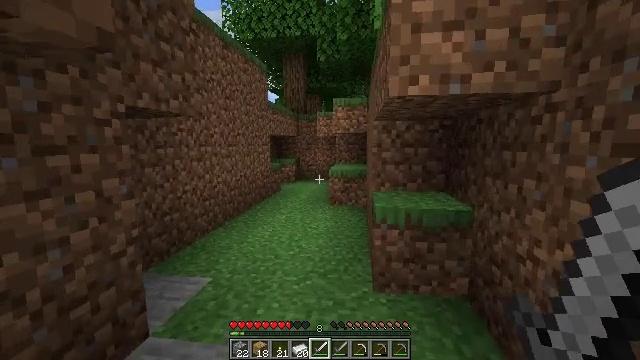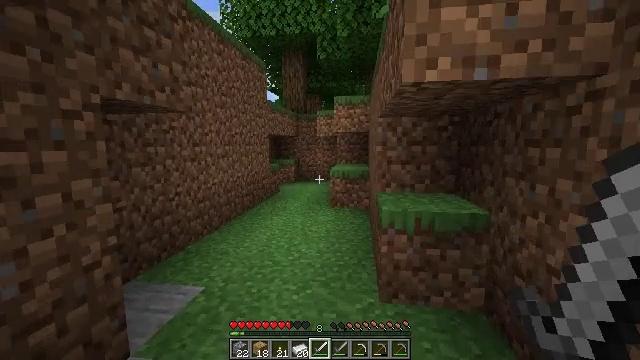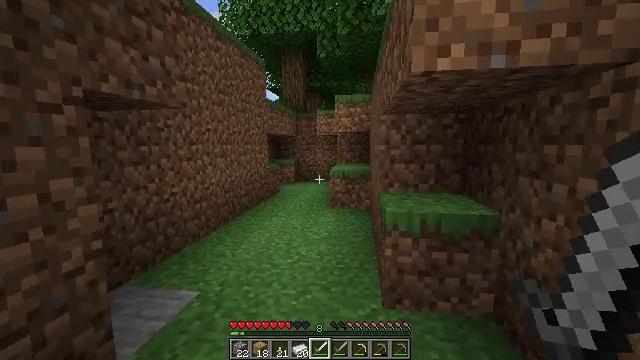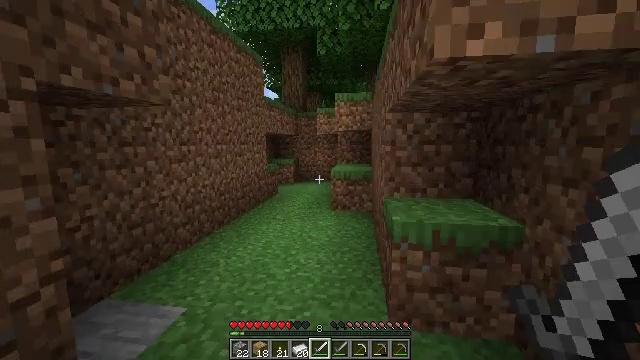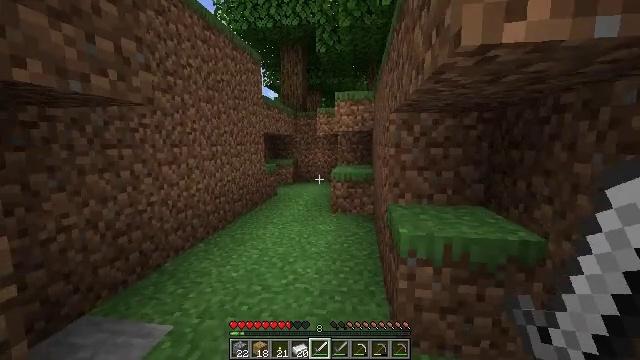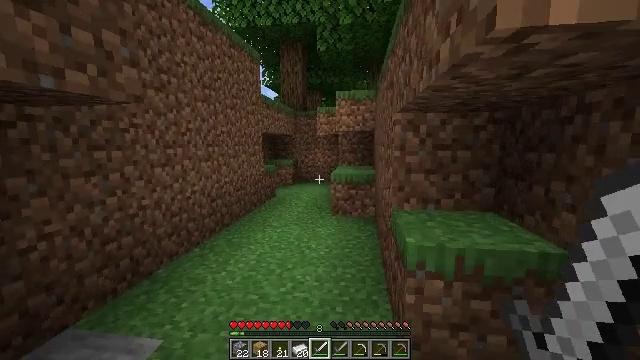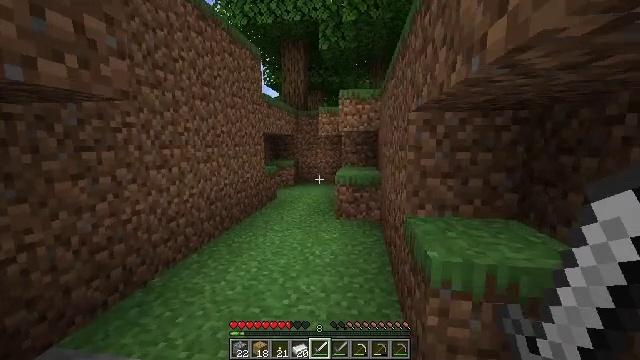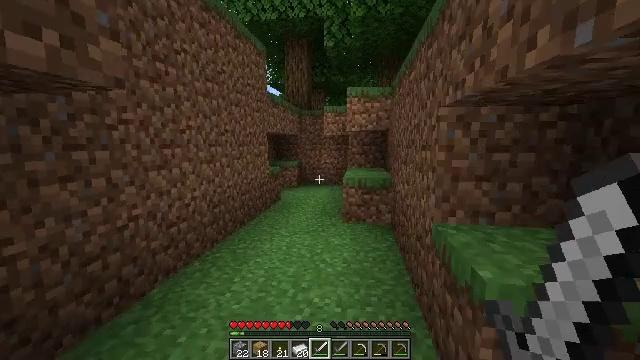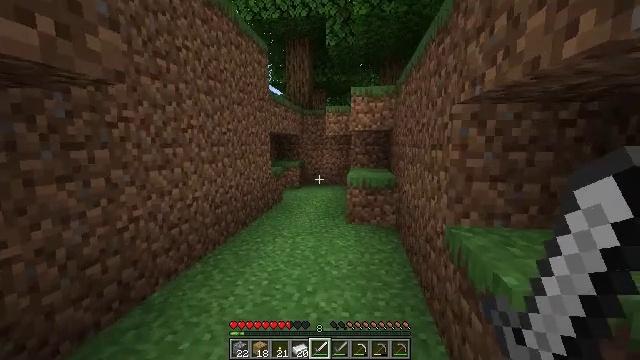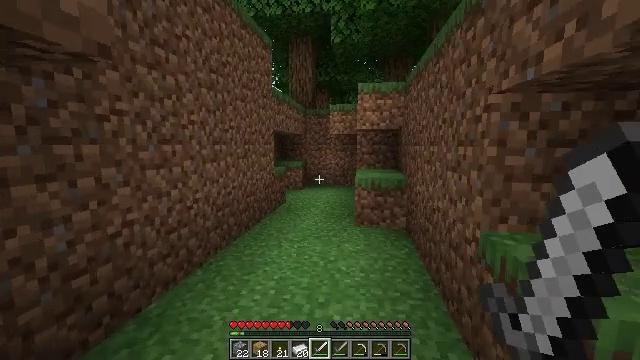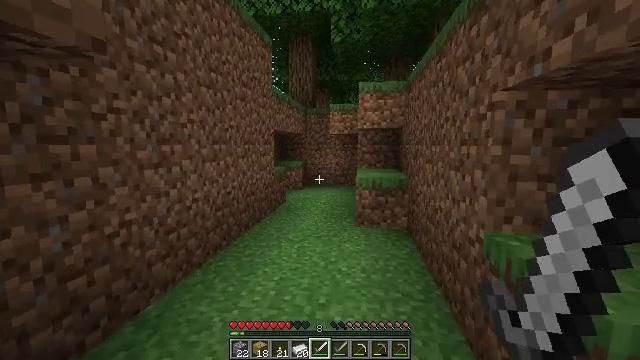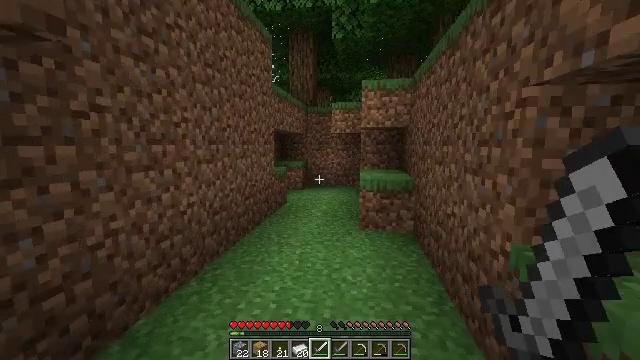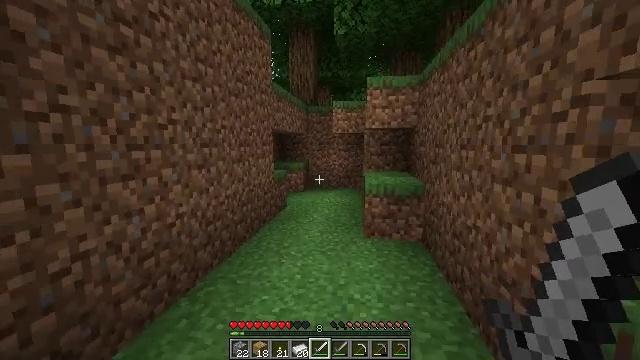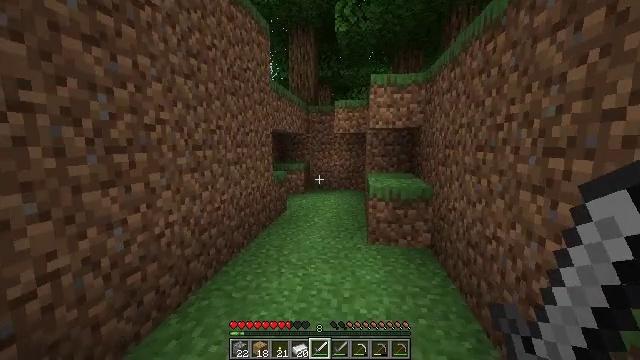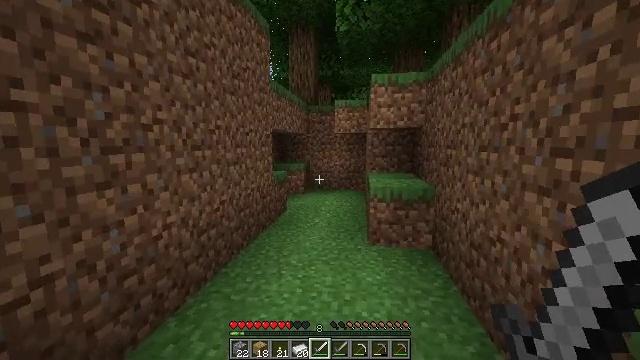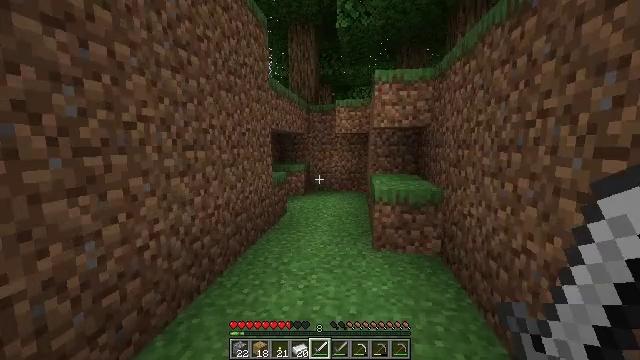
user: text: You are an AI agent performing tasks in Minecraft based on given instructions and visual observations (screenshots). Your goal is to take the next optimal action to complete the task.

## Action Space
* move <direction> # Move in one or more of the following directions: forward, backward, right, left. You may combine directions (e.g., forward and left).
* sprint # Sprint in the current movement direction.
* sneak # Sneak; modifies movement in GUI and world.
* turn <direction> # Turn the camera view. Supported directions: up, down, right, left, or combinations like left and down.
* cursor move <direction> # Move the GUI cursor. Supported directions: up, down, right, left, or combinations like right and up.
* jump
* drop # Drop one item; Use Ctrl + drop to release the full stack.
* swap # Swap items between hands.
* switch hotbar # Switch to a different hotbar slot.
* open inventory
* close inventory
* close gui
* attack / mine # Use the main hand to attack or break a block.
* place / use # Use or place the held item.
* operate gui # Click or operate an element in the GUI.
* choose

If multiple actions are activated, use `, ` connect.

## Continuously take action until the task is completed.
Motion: motion action
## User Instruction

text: Dig up the grass block for dirt.
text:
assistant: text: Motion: move forward
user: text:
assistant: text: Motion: move forward
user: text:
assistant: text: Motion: move forward
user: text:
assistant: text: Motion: move forward
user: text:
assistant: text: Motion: move forward and move left
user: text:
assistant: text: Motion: move forward and move left
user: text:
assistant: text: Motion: move forward and move left
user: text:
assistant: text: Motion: move forward and move left
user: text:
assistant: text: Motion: move forward
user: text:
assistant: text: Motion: move forward
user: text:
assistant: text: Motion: move forward
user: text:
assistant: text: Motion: move forward
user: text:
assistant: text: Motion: move forward
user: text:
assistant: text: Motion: move forward
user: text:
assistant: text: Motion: move forward
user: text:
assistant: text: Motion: move forward
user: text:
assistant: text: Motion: move forward
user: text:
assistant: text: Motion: move forward
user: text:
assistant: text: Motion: move forward
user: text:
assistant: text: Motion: move forward
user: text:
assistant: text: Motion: move forward
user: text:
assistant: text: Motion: move forward
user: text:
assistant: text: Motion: move forward
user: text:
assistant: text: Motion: move forward
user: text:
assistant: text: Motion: move forward
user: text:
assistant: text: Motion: move forward and move left, turn right and up
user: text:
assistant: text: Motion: move forward and move left, turn right and up
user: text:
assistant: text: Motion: move forward and move left, turn right and up
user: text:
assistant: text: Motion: move forward, turn right and up
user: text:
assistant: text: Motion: move forward, turn right and up